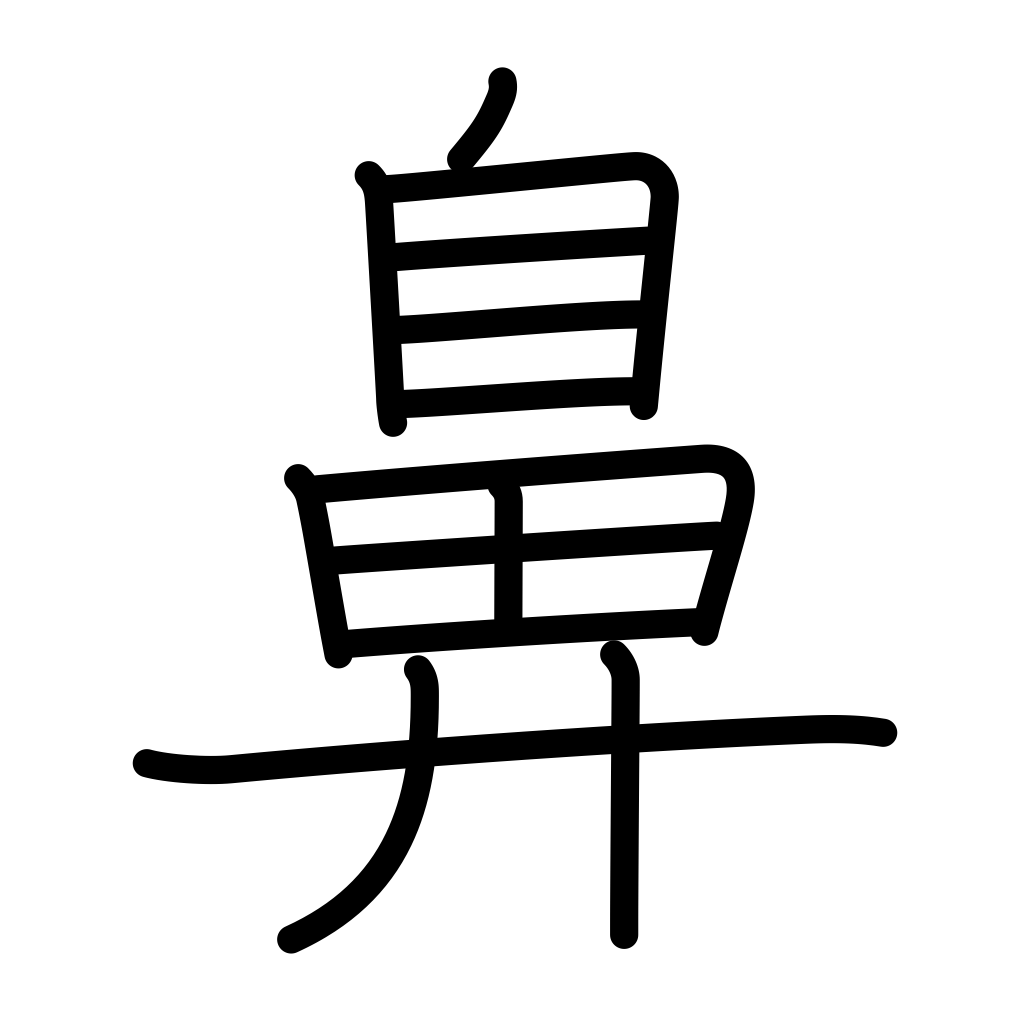
Meaning: nose, snout